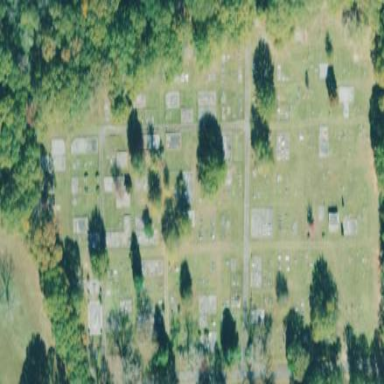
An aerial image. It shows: Cemetery.